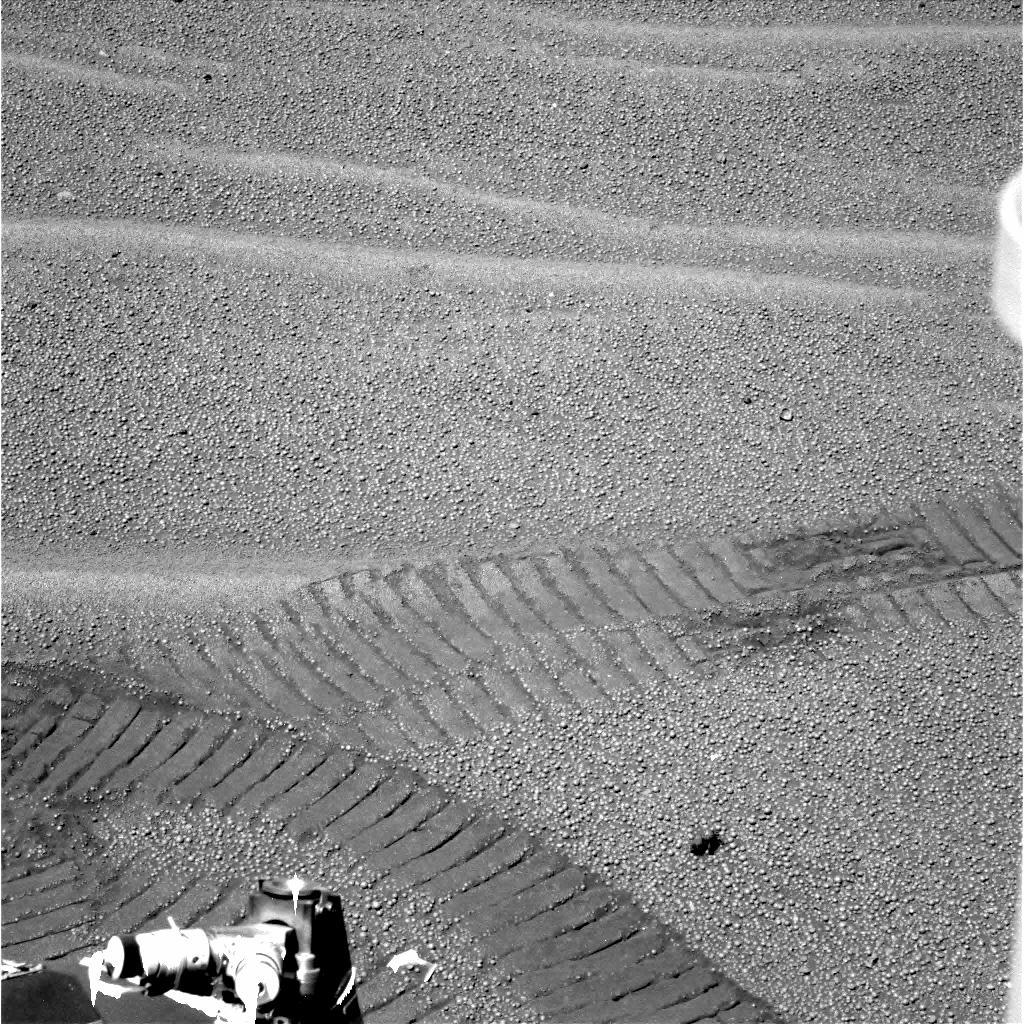
Terrain classes present: Background, Bedrock, Gravel / Sand / Soil, Rock, Shadow, Track